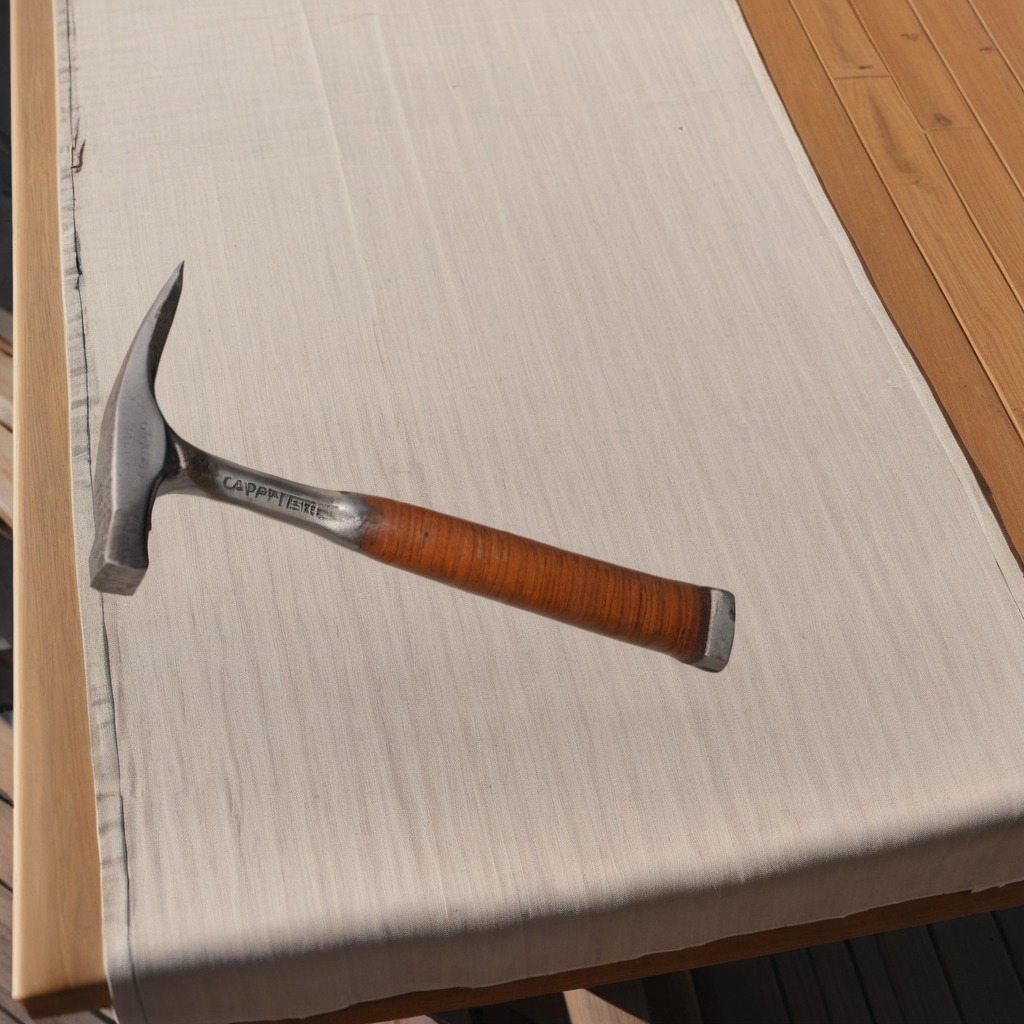
A hammer is lying on a wooden table in an outdoor workshop during daytime bright natural light soft shadows worn but beneath the cloth.